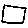
Label: square